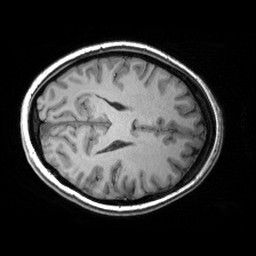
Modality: T1w
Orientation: axial
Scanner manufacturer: siemens
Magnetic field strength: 3 T
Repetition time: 2.53 s
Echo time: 0.00299 s